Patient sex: M
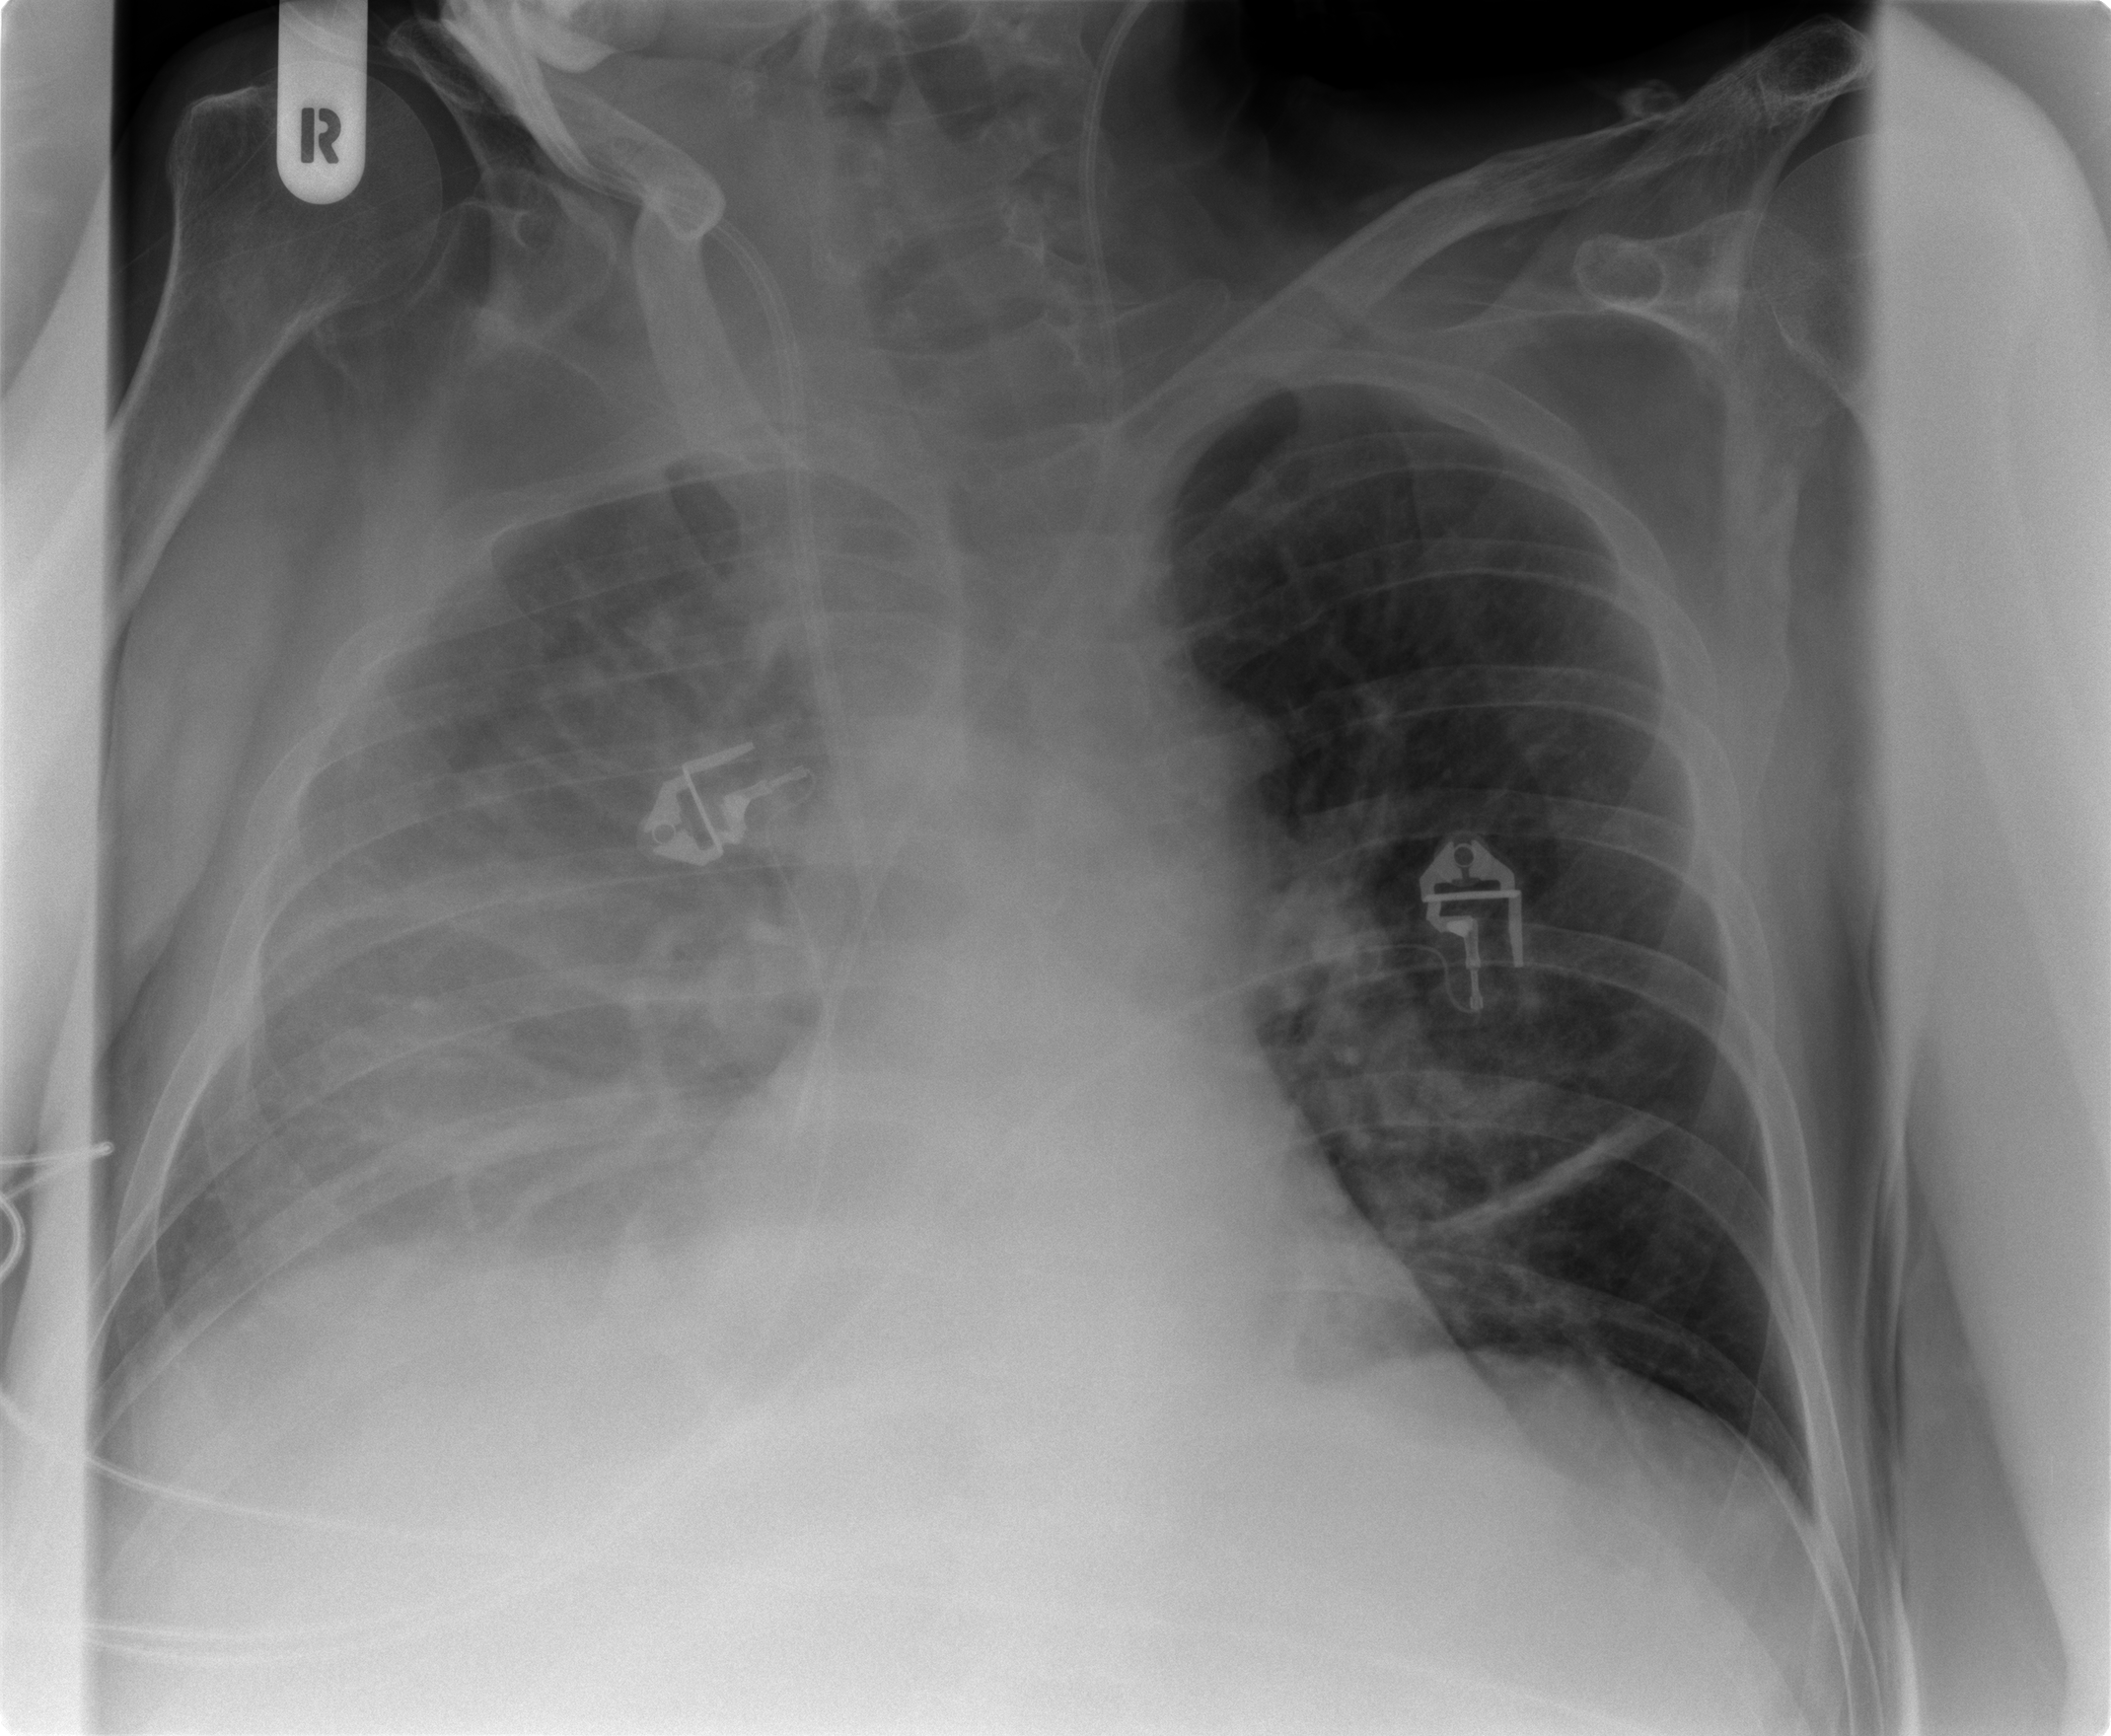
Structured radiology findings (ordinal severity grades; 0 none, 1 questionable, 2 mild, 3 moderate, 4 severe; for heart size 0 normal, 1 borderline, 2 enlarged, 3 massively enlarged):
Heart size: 0
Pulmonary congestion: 2
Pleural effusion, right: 3
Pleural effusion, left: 0
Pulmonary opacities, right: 1
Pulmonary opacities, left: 1
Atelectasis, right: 3
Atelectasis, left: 2